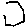
Label: hexagon